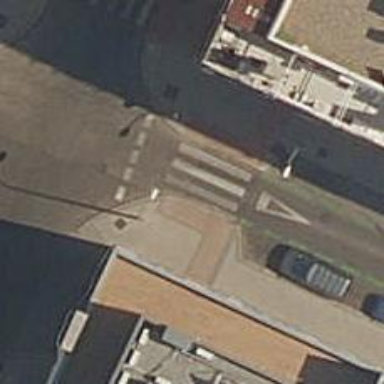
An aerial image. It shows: Uncontrolled zebra crossing on the road.